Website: bh-photo
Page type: cart
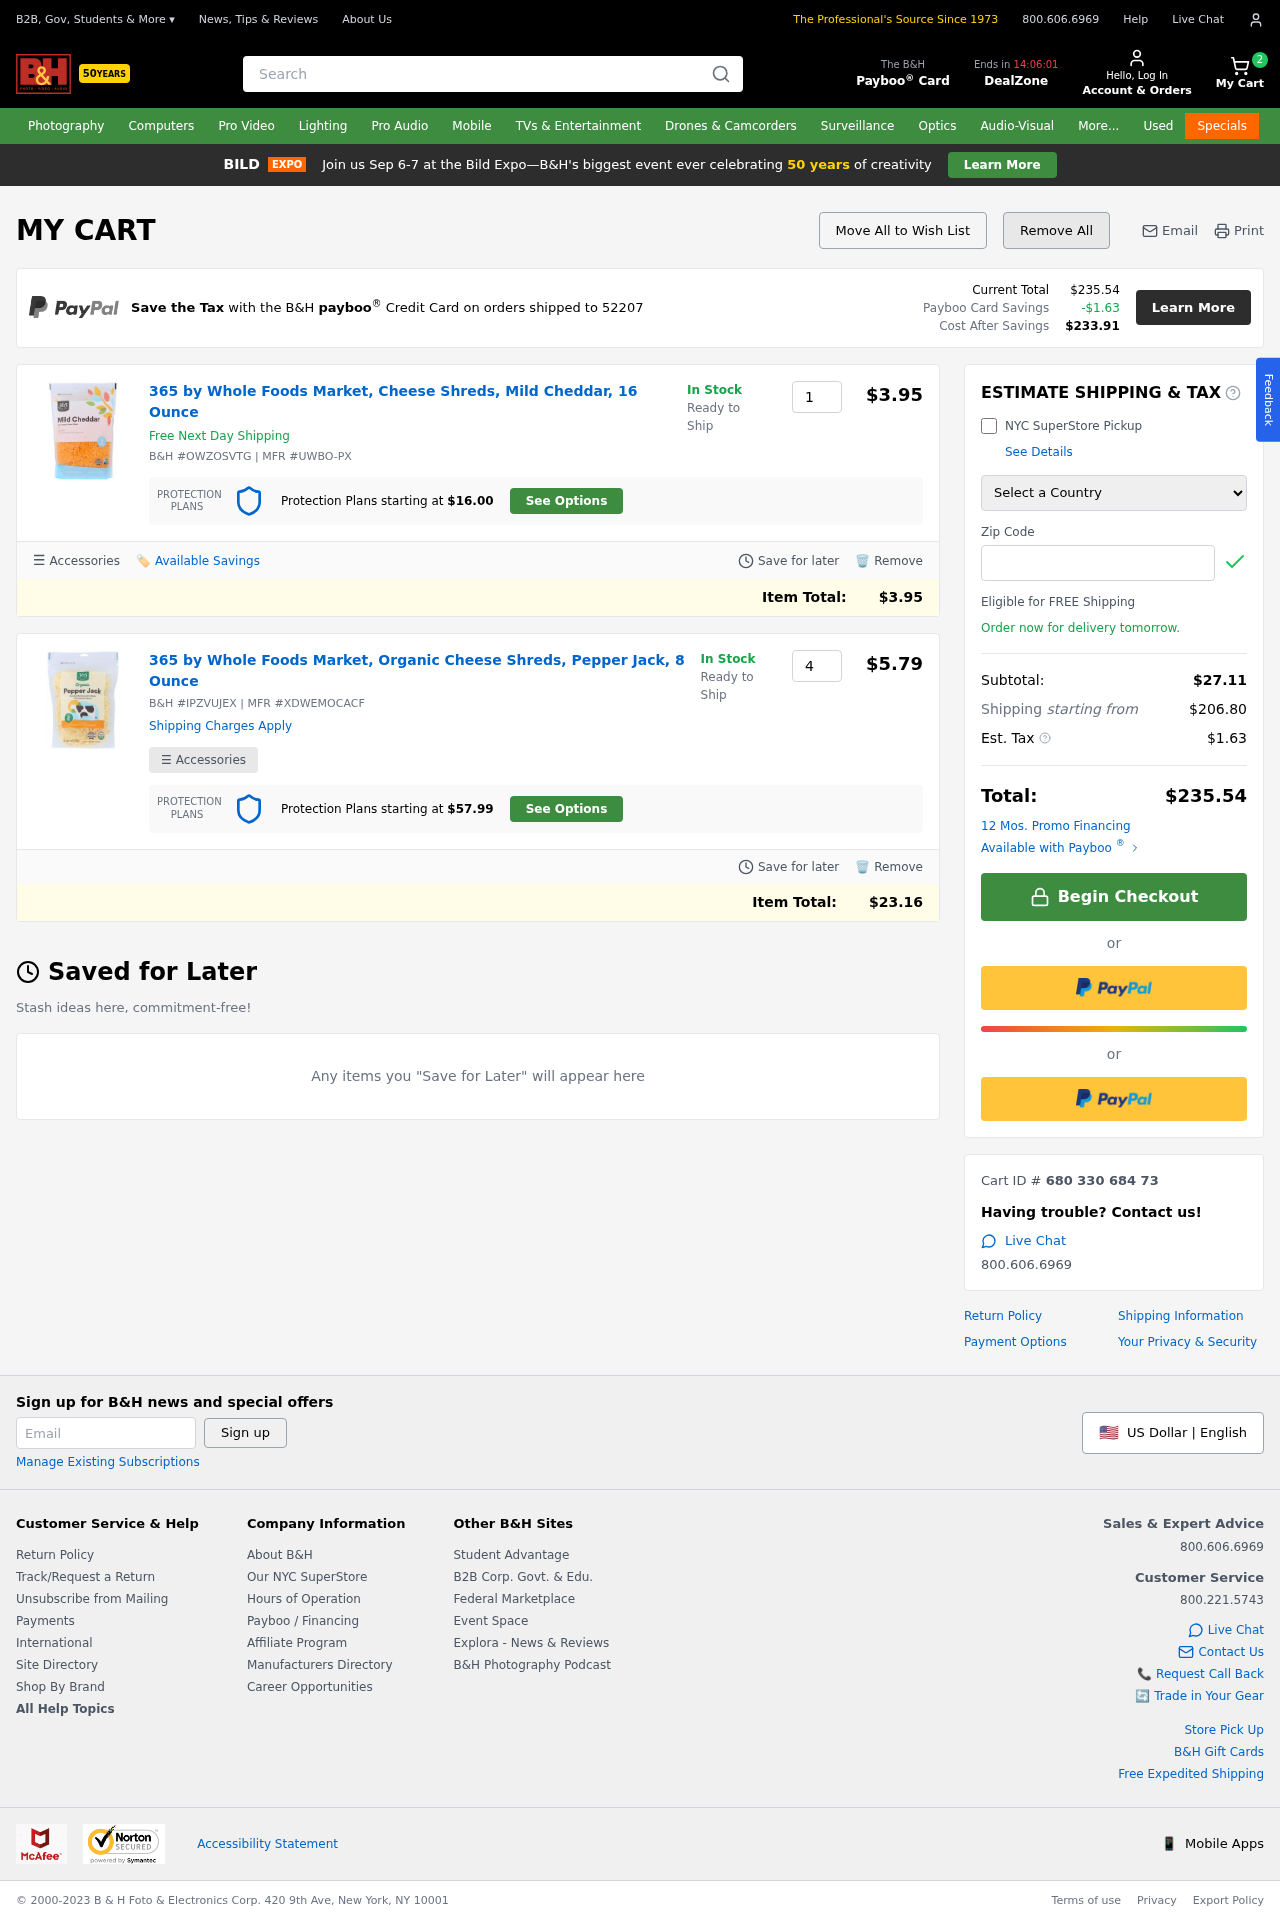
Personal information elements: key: PII_COUNTRY
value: United States
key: PII_POSTCODE
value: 52207
Product elements: key: PRODUCT1_NAME
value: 365 by Whole Foods Market, Cheese Shreds, Mild Cheddar, 16 Ounce
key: PRODUCT1_PRICE
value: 3.95
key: PRODUCT1_QUANTITY
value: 1
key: PRODUCT2_NAME
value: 365 by Whole Foods Market, Organic Cheese Shreds, Pepper Jack, 8 Ounce
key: PRODUCT2_PRICE
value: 5.79
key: PRODUCT2_QUANTITY
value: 4
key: PRODUCT1_ITEM_TOTAL
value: $3.95
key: PRODUCT2_ITEM_TOTAL
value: $23.16
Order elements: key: ORDER_NUM_ITEMS
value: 2
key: ORDER_TOTAL
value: $235.54
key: ORDER_TAX
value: -$1.63
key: ORDER_TAX
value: $1.63
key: ORDER_TOTAL_AFTER_SAVINGS
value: $233.91
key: ORDER_SUBTOTAL
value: $27.11
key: ORDER_SHIPPING_COST
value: $206.80
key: ORDER_ID
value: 680 330 684 73
Search elements: key: HEADER_SEARCH
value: Search